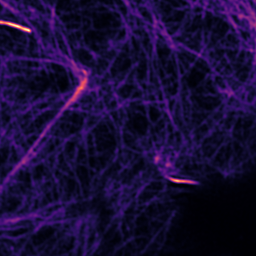
Label: Super-resolution F-actin image